Question: I want to add a new button in the title bar of a UWP application, something that looks like this :

I have already saw some "similar" posts but the answers aren't really clear and it lacks details, it's hard for me to understand what they have done.
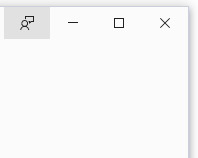
Answer: by default UWP does not have the ability to add buttons to the titlebar. But uwp support custom titlebar layout.
'''
CoreApplication.GetCurrentView().TitleBar.ExtendViewIntoTitleBar = true;
'''
'''
Window.Current.SetTitleBar(UserLayout);
'''
Create 'TitleBar' and subscribe 'LayoutMetricsChanged' event that uses to dynamically create Margin, because with a different number of system buttons it will be different.
'''
var tBar = CoreApplication.GetCurrentView().TitleBar;
tBar.LayoutMetricsChanged += OnTitleBarLayoutMetricsChanged;
'''
'''
public void OnTitleBarLayoutMetricsChanged(CoreApplicationViewTitleBar sender, object args)
{
var bar = sender as CoreApplicationViewTitleBar;
RightPanel.Margin = new Thickness(0, 0, bar.SystemOverlayRightInset, 0);
}
'''
Navigate page frame to home page
'''
Content.Navigate(typeof(Home), null, new SuppressNavigationTransitionInfo()); // Navigate to Home page with null args and null animation
'''
End in app.xaml.cs set standart navigation frame to this page
'''
if (e.PrelaunchActivated == false) {
if (rootFrame.Content == null) {
rootFrame.Navigate(typeof(AniMiru.Windows10.Views.AppCustomWindow), e.Arguments);
}
Window.Current.Activate();
}
'''
'''
<Grid>
<Grid.RowDefinitions>
<RowDefinition Height="32"/>
<RowDefinition />
</Grid.RowDefinitions>
<Grid x:Name="TopBar" >
<Grid x:Name="UserLayout" Background="#<PHONE>" />
<Grid Canvas.ZIndex="1">
<StackPanel x:Name="LeftPanel" Orientation="Horizontal" VerticalAlignment="Stretch" HorizontalAlignment="Left">
<AutoSuggestBox QueryIcon="Find" PlaceholderText="Search" Width="300" />
</StackPanel>
<StackPanel x:Name="RightPanel" Orientation="Horizontal" VerticalAlignment="Stretch" HorizontalAlignment="Right">
<Button Content="" FontFamily="Segoe MDL2 Assets" FontSize="13" VerticalAlignment="Stretch" />
<Button Content="" FontFamily="Segoe MDL2 Assets" FontSize="13" VerticalAlignment="Stretch" />
</StackPanel>
</Grid>
</Grid>
<Grid Grid.Row="1">
<Frame x:Name="Content" />
</Grid>
</Grid>
'''
'''
public AppCustomWindow()
{
this.InitializeComponent();
// Hide titlebar panel and add new layout to title bar
CoreApplication.GetCurrentView().TitleBar.ExtendViewIntoTitleBar = true;
Window.Current.SetTitleBar(UserLayout);
// Add LayoutMetricsChanged Event to TitleBar
var tBar = CoreApplication.GetCurrentView().TitleBar;
tBar.LayoutMetricsChanged += OnTitleBarLayoutMetricsChanged;
// Navigate
Content.Navigate(typeof(Home), null, new SuppressNavigationTransitionInfo()); // Navigate to Home page with null args and null animation
}
public void OnTitleBarLayoutMetricsChanged(CoreApplicationViewTitleBar sender, object args)
{
var bar = sender as CoreApplicationViewTitleBar;
RightPanel.Margin = new Thickness(0, 0, bar.SystemOverlayRightInset, 0);
}
'''
<URL>
<URL>
<URL>
<URL>
---
Sory for my English.
Best regards.